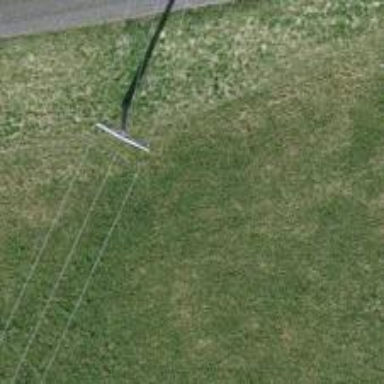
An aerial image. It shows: Concrete power pole.